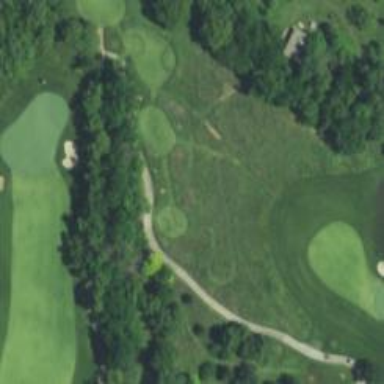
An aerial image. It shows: Pathway for golfing.